Interaction volume radius: 5 \u00c5
Interaction volume height: 50 \u00c5
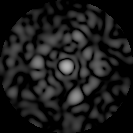
Disorder parameter: 0.8299